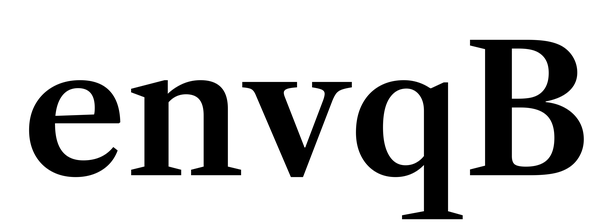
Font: LibreCaslonText_SemiBold